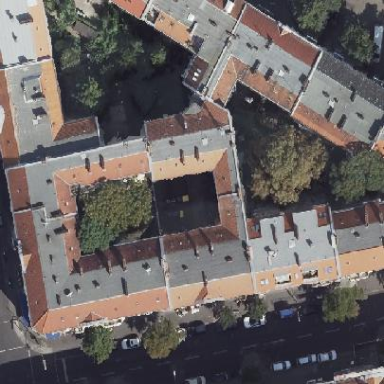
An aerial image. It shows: View of apartment building.